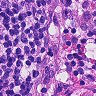
Metastatic tissue present: no